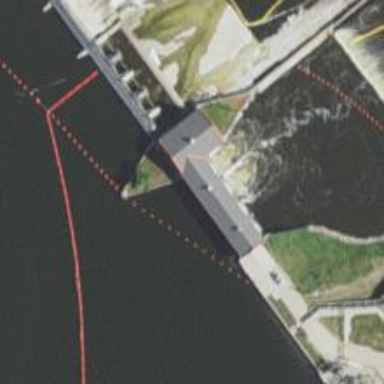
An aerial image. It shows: Hydro power generator utilizing water-storage as its method.